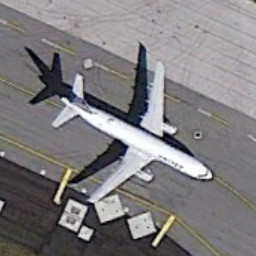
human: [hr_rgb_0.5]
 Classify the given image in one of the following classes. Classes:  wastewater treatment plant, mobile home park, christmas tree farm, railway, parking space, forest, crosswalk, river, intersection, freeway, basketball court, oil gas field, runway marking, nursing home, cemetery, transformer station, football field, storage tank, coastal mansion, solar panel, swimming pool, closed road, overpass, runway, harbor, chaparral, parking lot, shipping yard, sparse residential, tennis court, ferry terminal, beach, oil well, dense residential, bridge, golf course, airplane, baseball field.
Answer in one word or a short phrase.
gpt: airplane